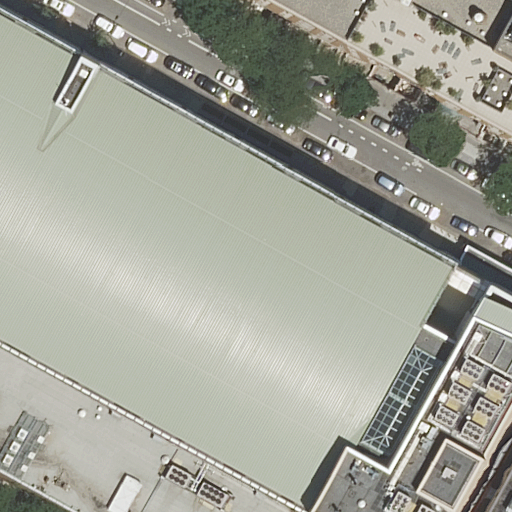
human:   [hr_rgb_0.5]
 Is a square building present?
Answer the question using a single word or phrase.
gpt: no

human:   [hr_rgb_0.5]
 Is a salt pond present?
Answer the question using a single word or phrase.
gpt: no

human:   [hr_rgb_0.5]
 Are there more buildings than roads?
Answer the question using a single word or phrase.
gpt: yes

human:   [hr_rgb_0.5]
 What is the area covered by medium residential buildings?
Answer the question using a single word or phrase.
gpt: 559m2

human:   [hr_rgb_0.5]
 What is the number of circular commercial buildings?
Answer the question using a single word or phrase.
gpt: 0

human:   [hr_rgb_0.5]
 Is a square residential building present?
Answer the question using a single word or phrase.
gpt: no

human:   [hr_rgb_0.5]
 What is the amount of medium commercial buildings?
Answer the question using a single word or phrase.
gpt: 0

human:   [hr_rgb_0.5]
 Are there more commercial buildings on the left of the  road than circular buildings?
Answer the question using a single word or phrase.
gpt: no

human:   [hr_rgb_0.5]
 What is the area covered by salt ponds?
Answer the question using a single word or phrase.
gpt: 0m2

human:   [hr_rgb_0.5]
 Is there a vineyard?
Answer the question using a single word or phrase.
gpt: no

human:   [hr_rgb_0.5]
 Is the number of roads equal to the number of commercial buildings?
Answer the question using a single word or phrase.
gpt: no

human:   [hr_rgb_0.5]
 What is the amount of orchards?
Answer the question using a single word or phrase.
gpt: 0

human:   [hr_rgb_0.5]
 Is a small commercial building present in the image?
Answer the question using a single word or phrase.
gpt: no

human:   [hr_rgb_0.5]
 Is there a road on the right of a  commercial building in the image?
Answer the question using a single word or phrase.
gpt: no

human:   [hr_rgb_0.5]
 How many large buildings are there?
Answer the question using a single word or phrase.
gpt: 1

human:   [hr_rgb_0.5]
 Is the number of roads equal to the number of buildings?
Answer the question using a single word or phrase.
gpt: no

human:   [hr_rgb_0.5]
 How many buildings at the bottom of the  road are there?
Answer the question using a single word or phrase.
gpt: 2

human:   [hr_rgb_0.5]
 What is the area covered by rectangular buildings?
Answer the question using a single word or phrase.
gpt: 1227m2

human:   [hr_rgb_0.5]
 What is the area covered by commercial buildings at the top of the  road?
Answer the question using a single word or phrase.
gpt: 0m2

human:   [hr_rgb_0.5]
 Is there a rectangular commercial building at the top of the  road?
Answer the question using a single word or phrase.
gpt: no

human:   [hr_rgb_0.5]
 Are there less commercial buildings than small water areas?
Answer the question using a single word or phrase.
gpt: no

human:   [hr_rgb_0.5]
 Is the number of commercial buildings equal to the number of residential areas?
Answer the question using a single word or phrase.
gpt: yes

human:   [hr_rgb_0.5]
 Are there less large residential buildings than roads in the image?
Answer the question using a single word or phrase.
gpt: no

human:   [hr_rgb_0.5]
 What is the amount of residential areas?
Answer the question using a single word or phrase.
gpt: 0

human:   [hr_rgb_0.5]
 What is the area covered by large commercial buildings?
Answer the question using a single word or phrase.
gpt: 0m2

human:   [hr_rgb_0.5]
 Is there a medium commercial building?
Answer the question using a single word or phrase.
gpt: no

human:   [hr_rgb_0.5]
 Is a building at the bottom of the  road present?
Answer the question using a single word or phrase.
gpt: yes

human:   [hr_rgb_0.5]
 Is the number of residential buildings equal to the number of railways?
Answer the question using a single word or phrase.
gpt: no

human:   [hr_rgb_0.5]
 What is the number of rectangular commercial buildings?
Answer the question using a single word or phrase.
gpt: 0

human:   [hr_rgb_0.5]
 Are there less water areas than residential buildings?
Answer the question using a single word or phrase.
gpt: yes

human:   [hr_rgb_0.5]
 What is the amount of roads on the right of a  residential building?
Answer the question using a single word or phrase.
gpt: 0

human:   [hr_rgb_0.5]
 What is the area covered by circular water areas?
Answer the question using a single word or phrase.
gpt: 0m2

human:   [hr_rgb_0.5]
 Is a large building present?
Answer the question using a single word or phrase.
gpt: yes

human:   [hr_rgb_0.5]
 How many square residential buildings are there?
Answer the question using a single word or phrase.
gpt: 0

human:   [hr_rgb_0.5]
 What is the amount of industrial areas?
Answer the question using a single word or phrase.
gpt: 0

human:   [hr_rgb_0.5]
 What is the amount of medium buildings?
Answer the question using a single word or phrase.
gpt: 2